This time-frequency spectrogram was computed from a bearing vibration snapshot; brighter regions carry more energy. Based on the visible evidence, which condition applies: normal, inner_race, outer_race, ball?
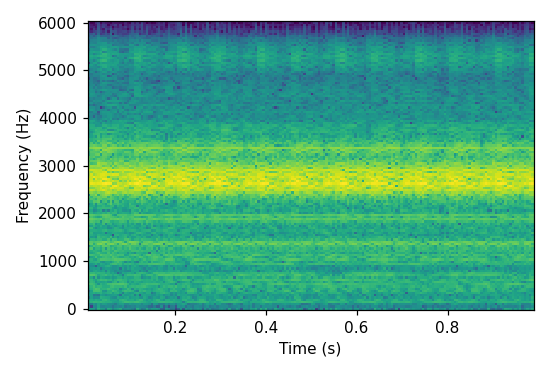
Answer: outer_race